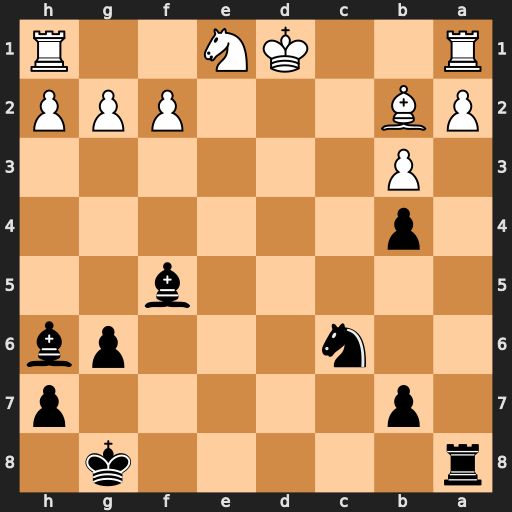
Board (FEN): r5k1/1p5p/2n3pb/5b2/1p6/1P6/PB3PPP/R2KN2R
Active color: b
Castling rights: -
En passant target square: -
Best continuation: Rd8+ Ke2 Rd2+ Kf3 Rxb2